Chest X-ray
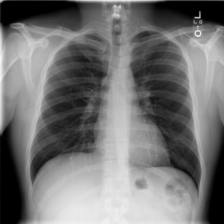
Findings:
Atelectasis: negative
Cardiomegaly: negative
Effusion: negative
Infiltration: negative
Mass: negative
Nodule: negative
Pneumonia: negative
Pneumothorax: negative
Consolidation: negative
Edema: negative
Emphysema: negative
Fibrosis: negative
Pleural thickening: negative
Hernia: negative